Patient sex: M
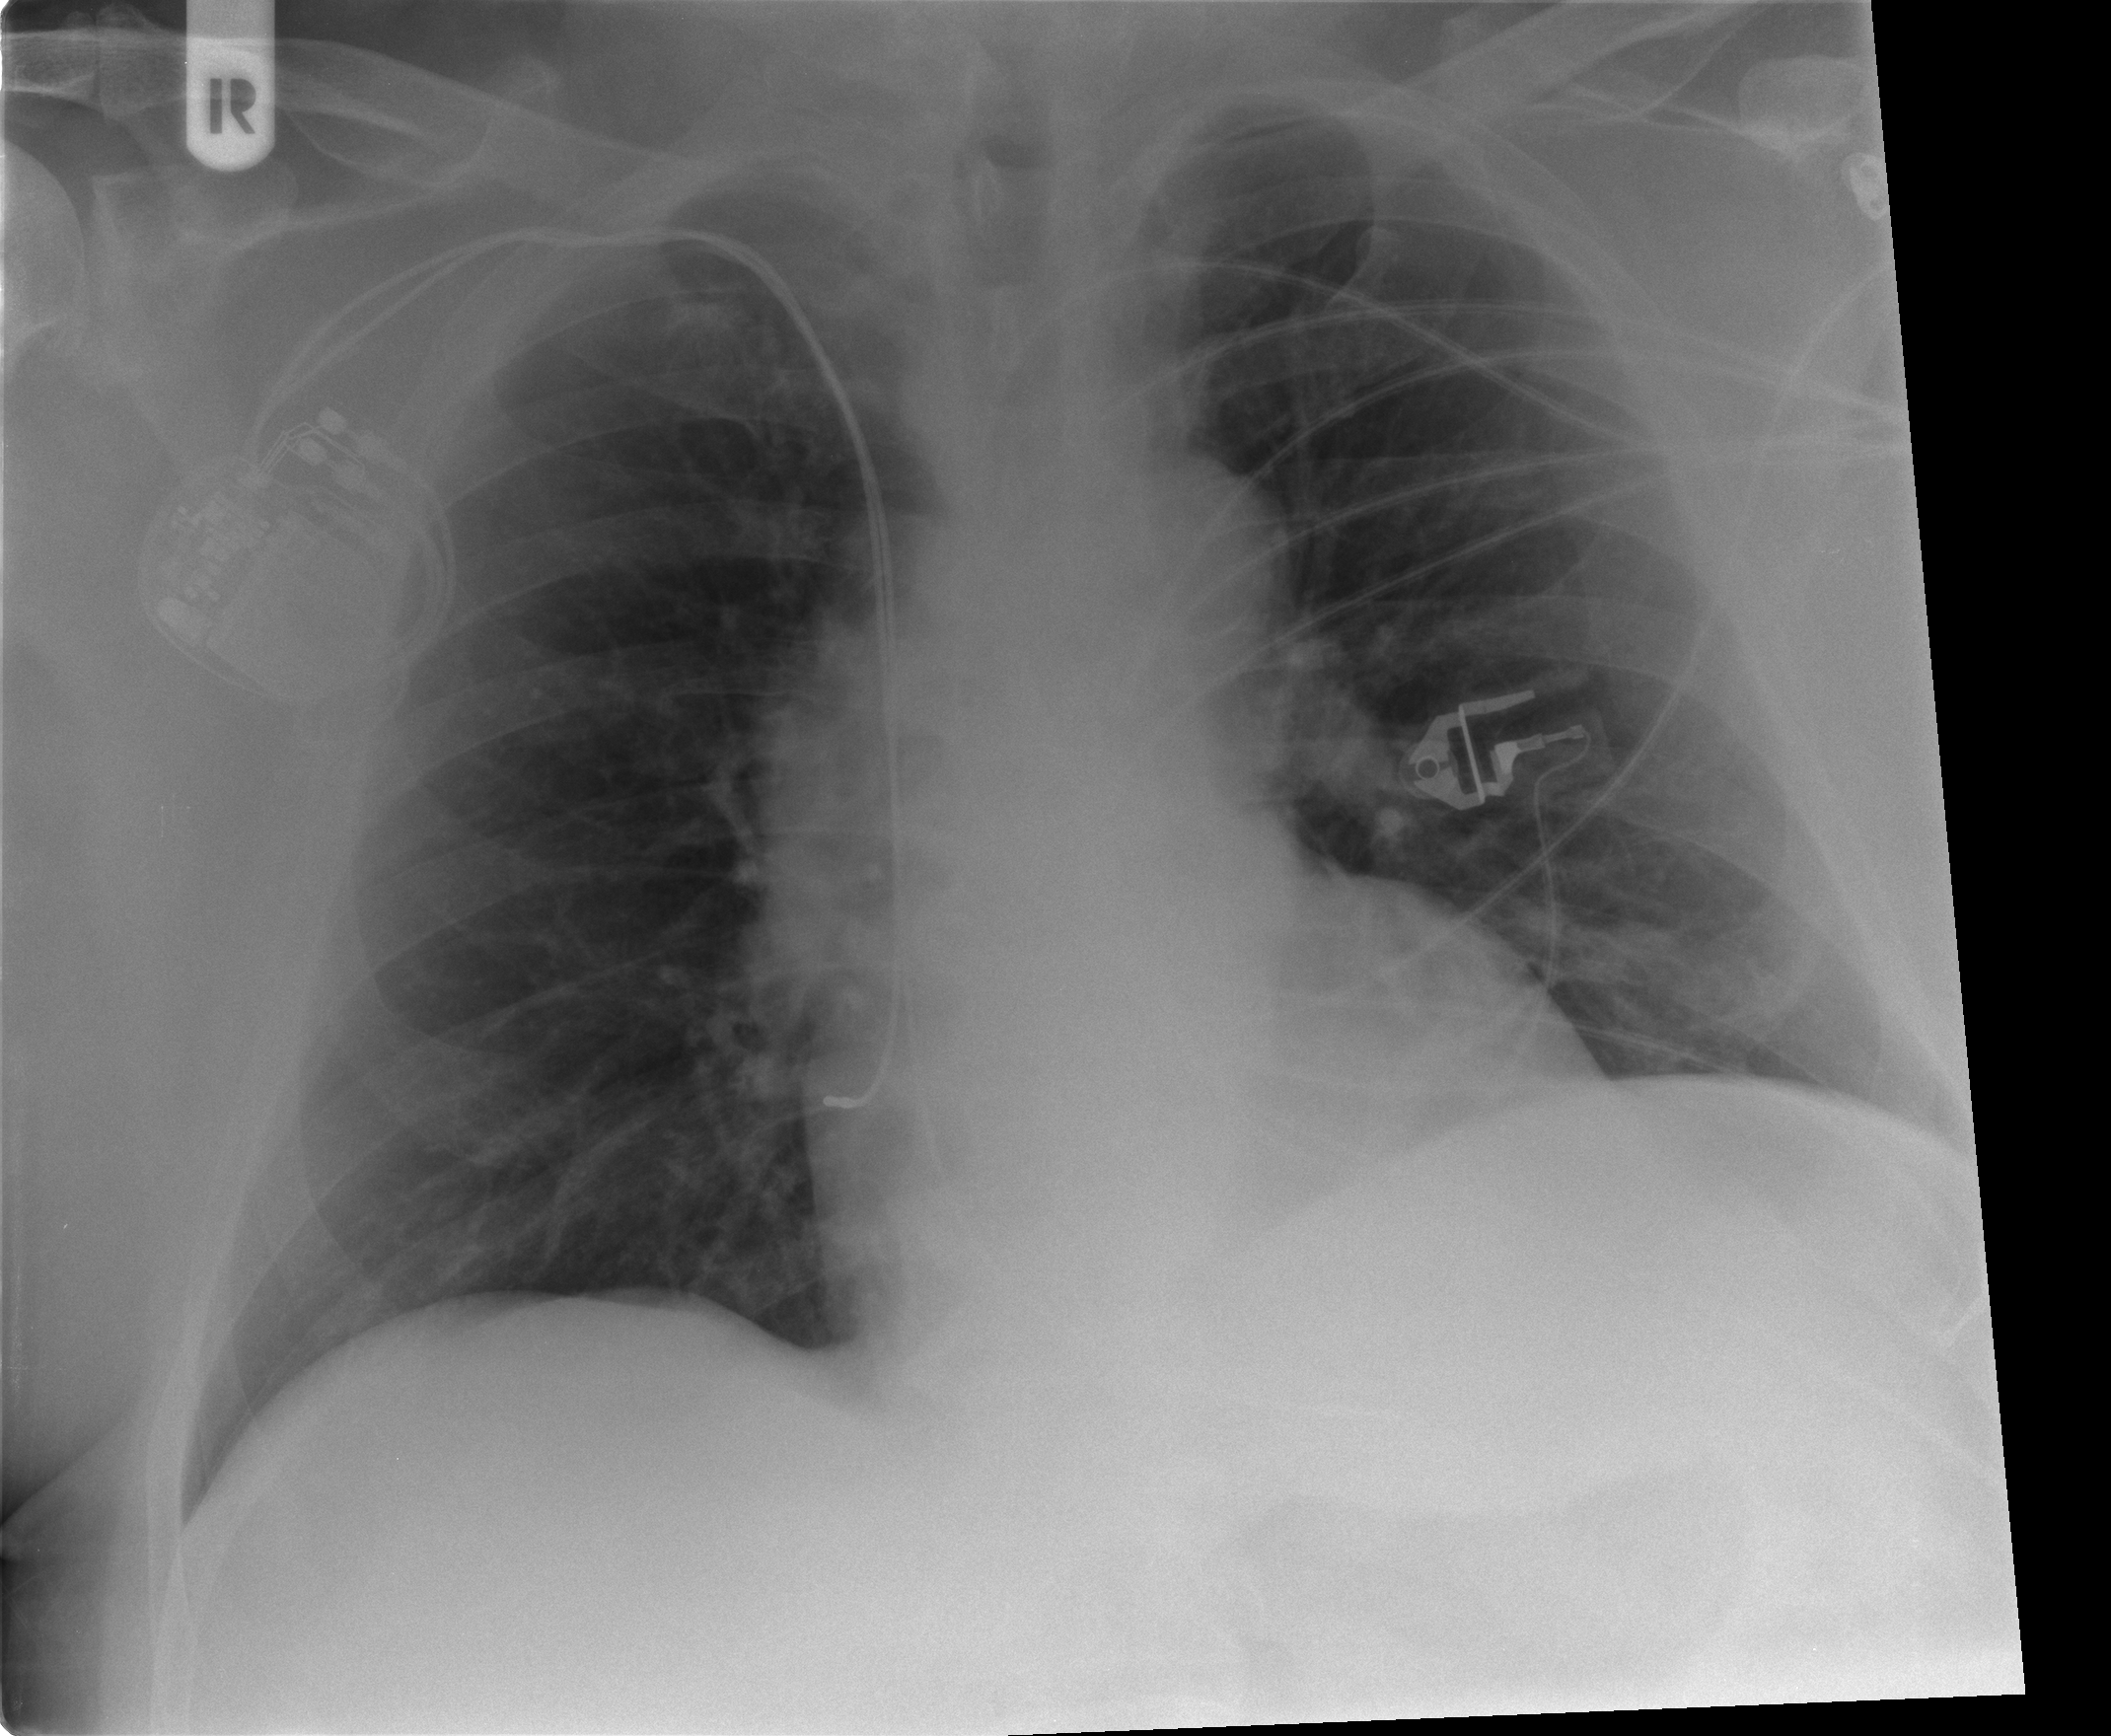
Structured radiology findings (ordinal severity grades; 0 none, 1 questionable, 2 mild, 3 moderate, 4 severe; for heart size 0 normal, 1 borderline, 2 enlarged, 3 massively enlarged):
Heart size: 2
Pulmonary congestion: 0
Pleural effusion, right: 0
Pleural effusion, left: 0
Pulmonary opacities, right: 0
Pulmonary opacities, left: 0
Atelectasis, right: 1
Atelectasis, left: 2